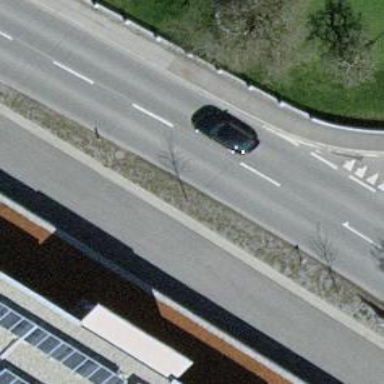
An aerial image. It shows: Secondary road with asphalt surface. The sidewalk on the right also has asphalt surface.